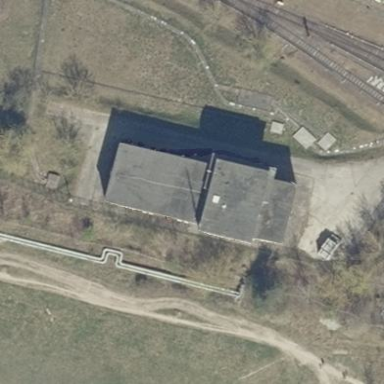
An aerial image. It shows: Railway building with flat roof shape.